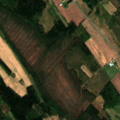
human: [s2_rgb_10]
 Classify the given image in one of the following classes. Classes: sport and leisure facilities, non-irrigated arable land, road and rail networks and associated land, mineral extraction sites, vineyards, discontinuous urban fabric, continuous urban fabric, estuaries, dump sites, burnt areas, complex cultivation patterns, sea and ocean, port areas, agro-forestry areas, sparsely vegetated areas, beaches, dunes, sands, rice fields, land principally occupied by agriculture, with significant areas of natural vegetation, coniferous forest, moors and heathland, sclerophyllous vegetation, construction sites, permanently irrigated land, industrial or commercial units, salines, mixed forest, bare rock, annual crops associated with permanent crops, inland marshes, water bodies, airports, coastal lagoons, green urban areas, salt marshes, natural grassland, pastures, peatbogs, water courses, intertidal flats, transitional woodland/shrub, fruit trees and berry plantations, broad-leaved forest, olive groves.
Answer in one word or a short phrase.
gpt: non-irrigated arable land, land principally occupied by agriculture, with significant areas of natural vegetation, coniferous forest, mixed forest, transitional woodland/shrub